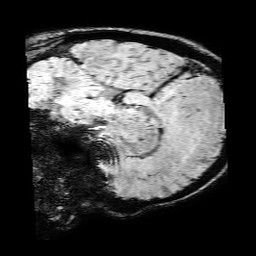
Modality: SWI
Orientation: sagittal
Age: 61
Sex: male
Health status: ill
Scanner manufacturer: philips
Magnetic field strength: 3 T
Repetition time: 0.031 s